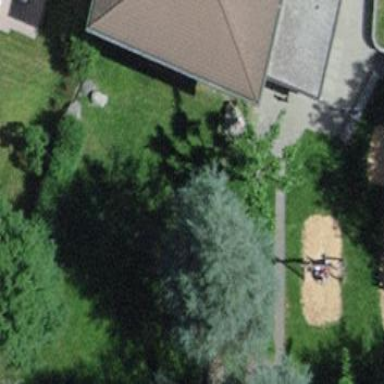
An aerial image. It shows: Playground area for leisure land.